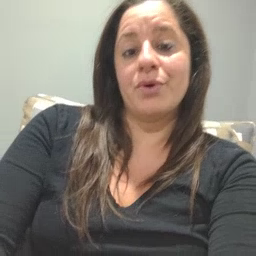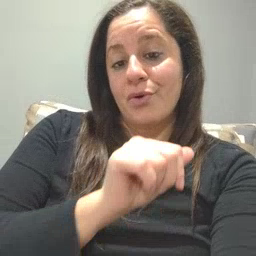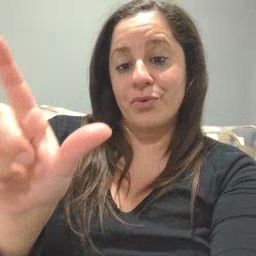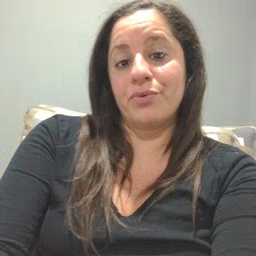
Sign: all